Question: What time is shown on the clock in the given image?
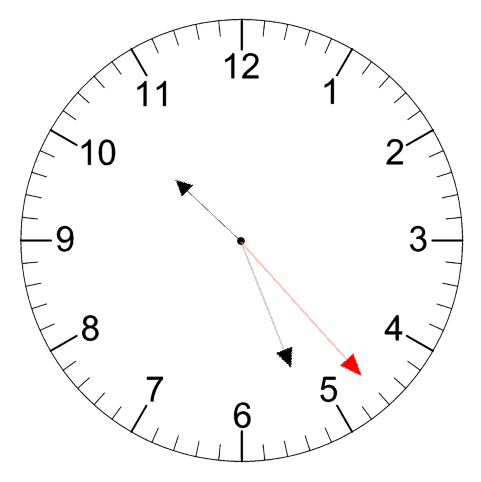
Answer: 10:26:23